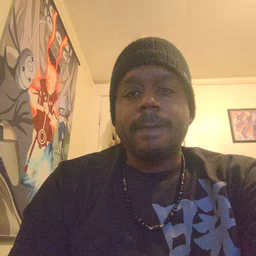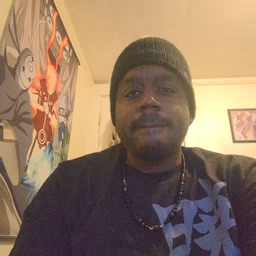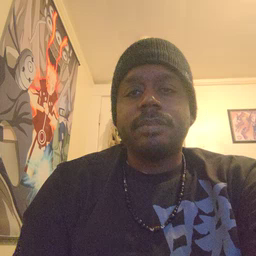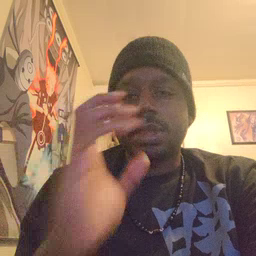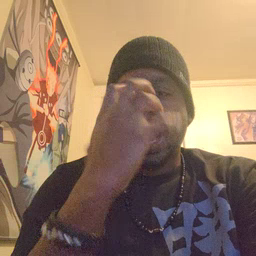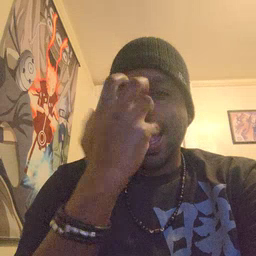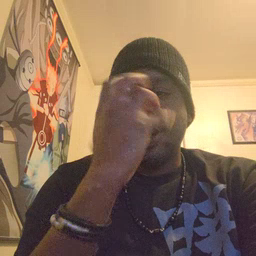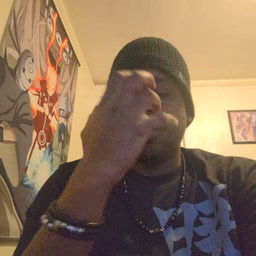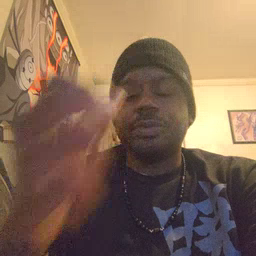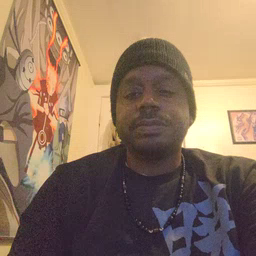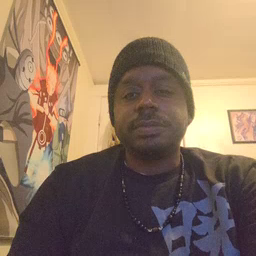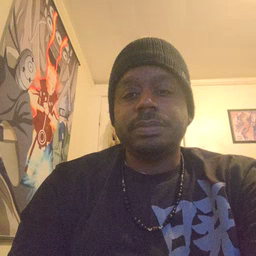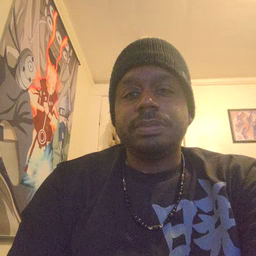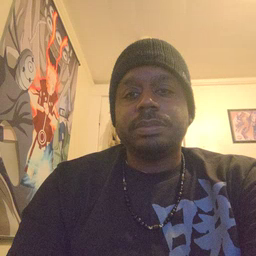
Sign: clown